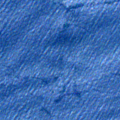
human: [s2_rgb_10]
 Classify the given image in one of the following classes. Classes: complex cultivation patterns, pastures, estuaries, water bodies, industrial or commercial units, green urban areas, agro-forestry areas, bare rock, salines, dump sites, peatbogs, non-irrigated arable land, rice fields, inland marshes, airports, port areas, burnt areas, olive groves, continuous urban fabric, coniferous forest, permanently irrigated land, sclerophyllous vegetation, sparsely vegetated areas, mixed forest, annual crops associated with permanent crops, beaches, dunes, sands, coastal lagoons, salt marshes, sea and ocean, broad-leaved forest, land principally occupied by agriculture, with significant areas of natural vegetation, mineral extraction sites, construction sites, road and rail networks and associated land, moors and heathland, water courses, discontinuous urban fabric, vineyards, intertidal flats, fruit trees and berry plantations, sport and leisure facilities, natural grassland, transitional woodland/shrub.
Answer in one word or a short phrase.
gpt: sea and ocean